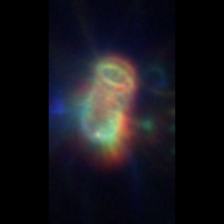
Taxon: Chaetoceros
Group: Diatoms